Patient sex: M
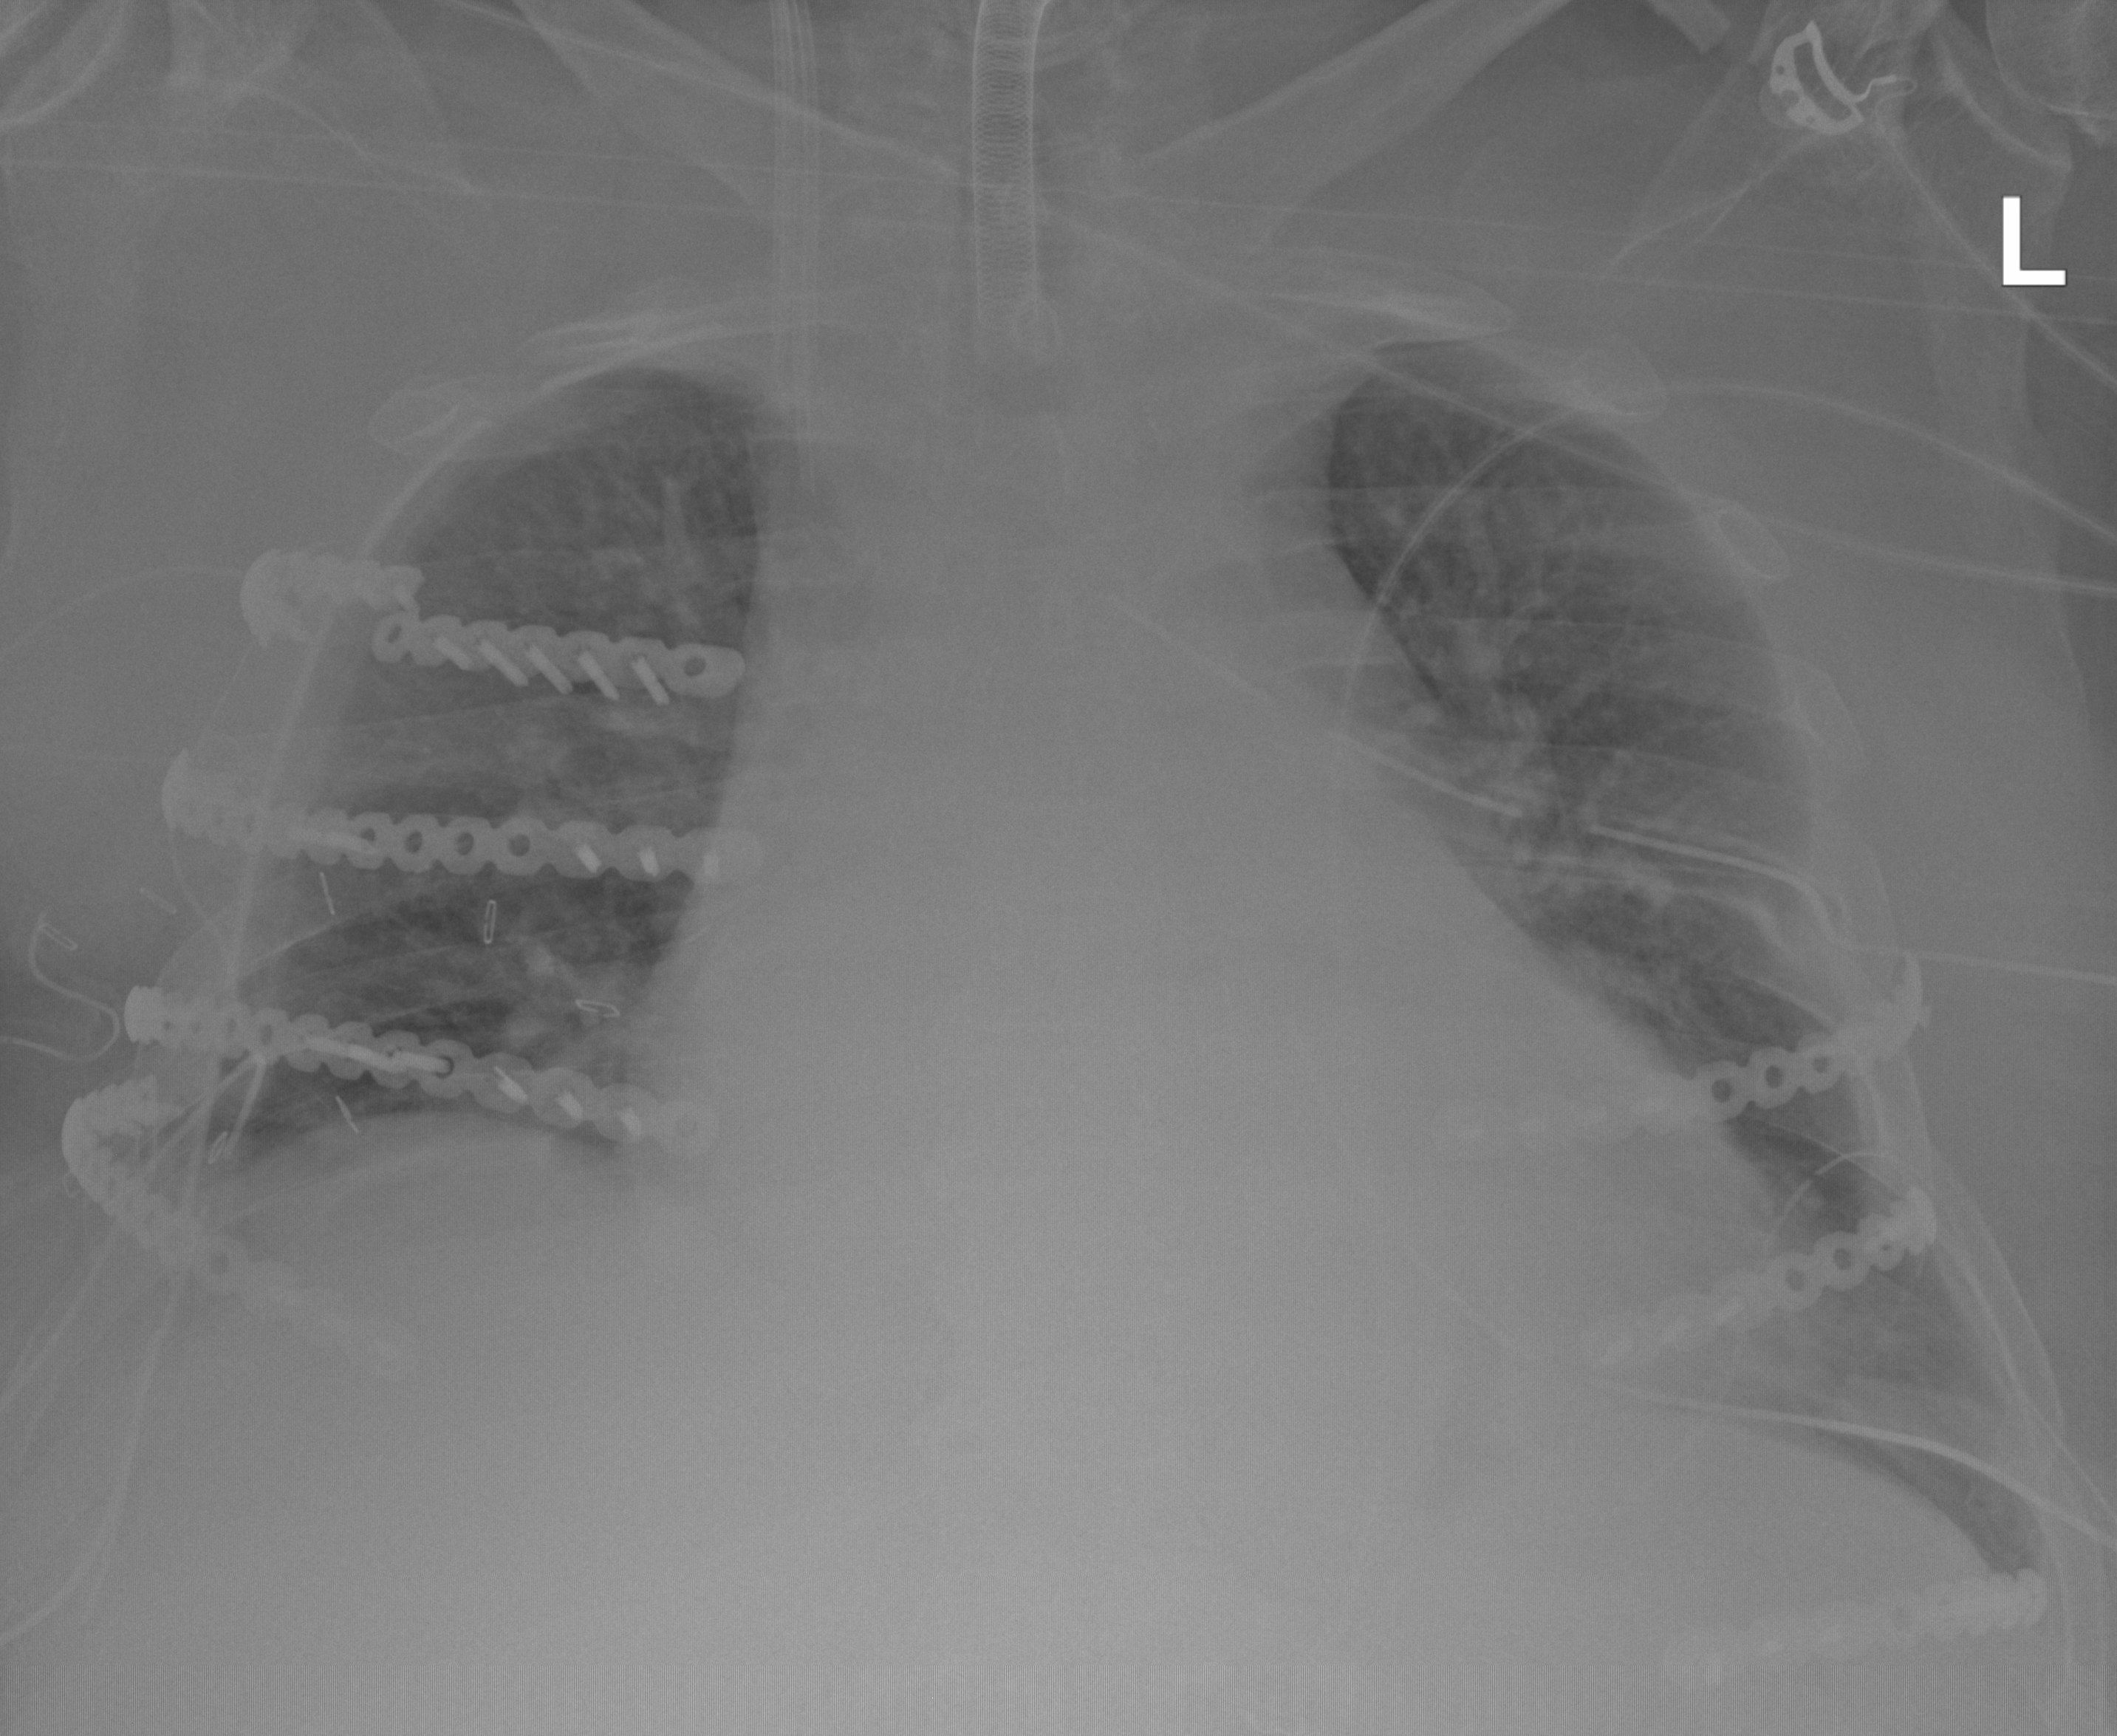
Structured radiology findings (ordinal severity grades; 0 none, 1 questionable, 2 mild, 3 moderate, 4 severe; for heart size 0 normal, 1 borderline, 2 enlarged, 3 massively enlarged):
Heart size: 2
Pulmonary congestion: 0
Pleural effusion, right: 2
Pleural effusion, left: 0
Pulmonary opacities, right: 0
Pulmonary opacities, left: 0
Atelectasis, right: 0
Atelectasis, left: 2